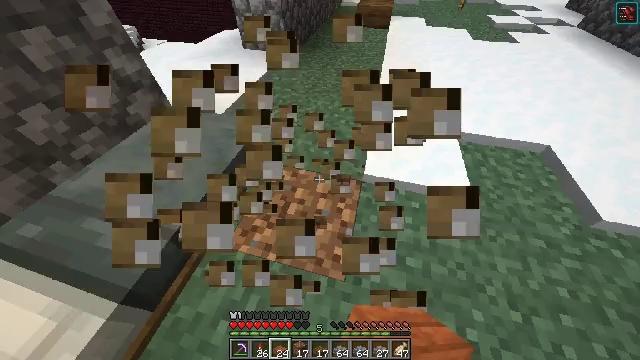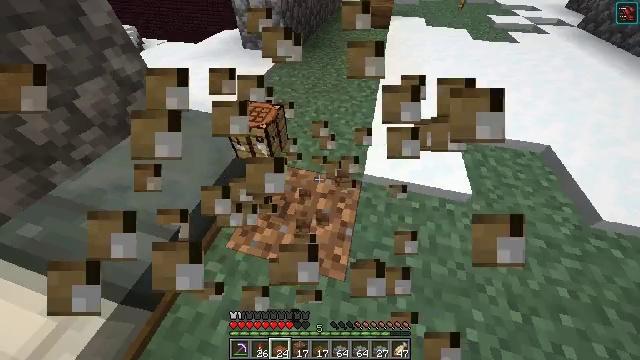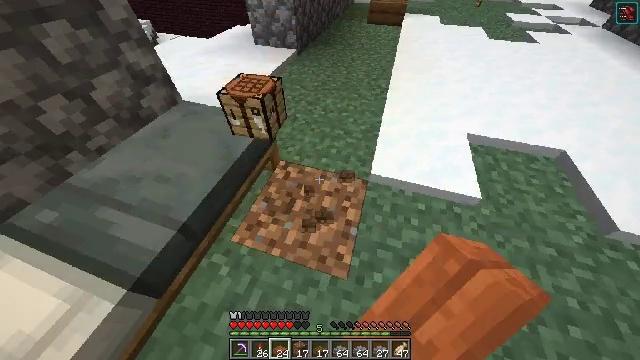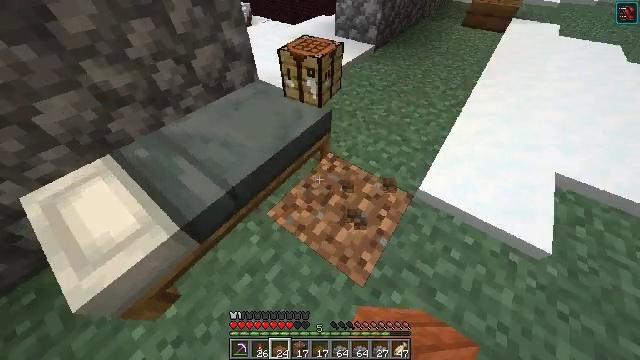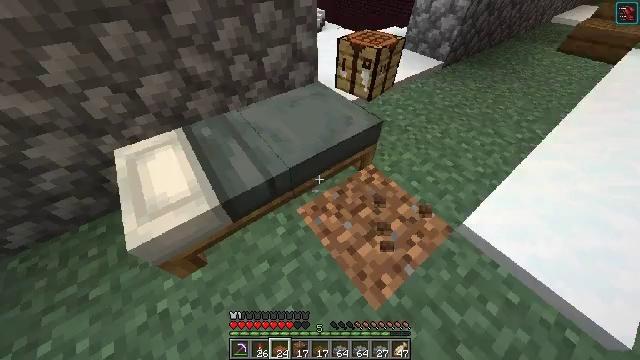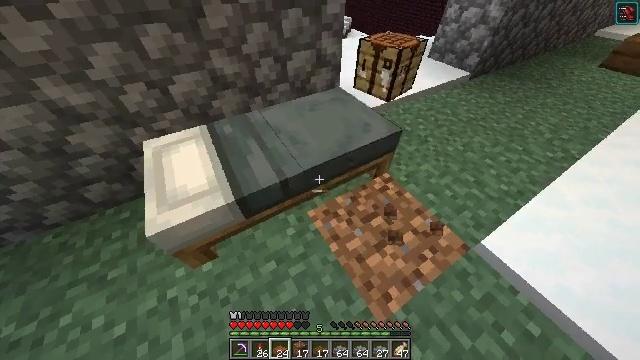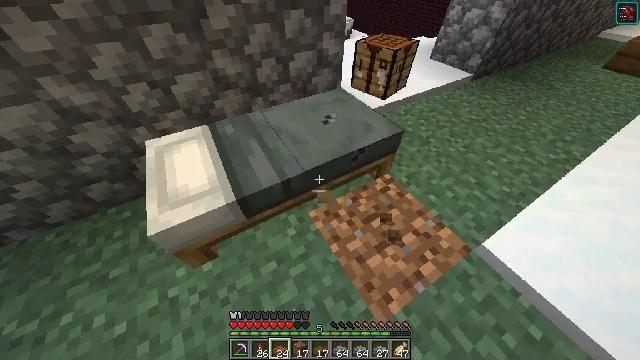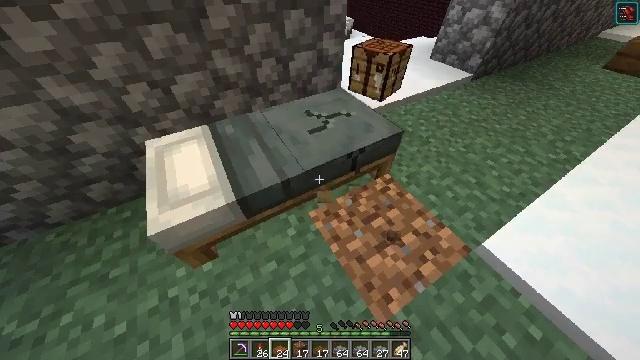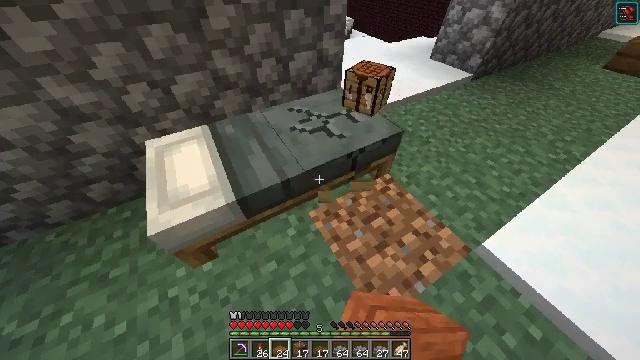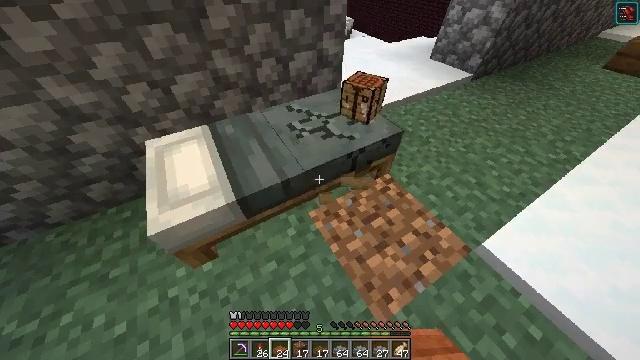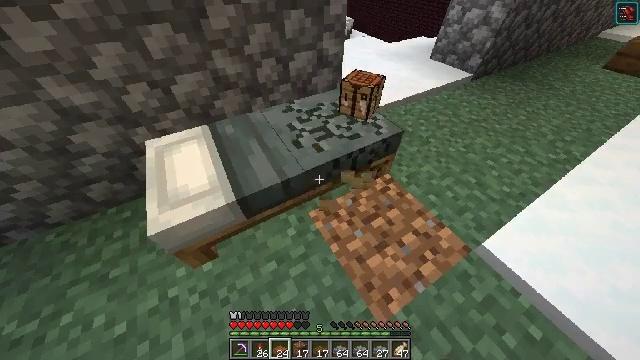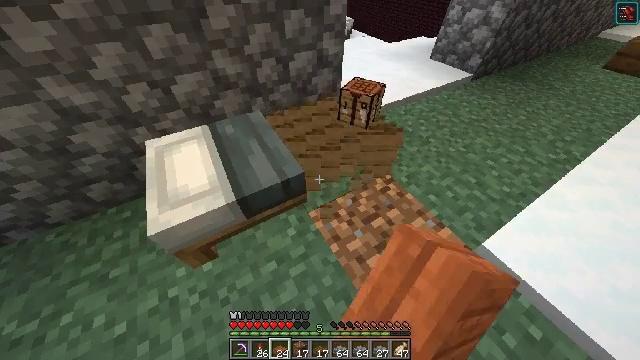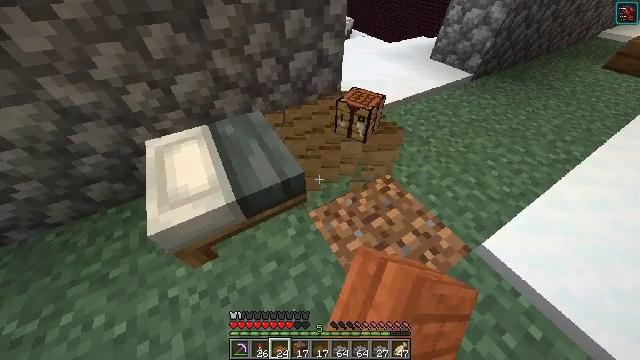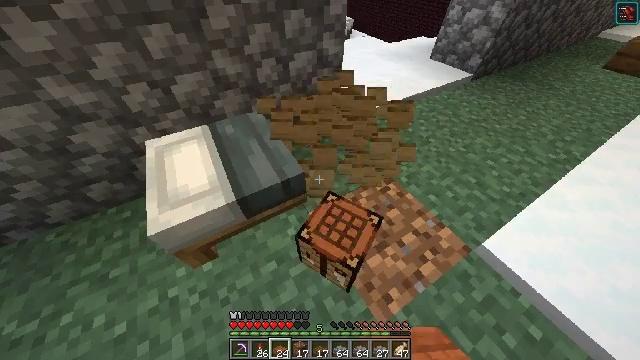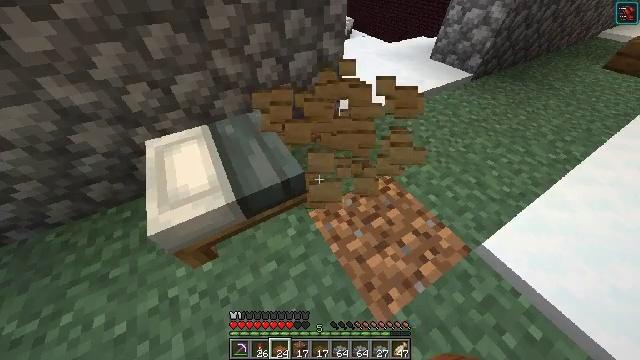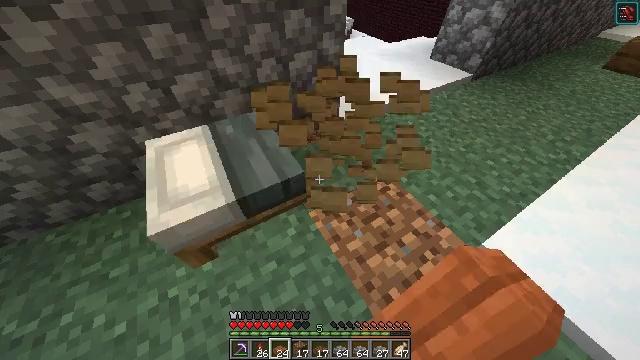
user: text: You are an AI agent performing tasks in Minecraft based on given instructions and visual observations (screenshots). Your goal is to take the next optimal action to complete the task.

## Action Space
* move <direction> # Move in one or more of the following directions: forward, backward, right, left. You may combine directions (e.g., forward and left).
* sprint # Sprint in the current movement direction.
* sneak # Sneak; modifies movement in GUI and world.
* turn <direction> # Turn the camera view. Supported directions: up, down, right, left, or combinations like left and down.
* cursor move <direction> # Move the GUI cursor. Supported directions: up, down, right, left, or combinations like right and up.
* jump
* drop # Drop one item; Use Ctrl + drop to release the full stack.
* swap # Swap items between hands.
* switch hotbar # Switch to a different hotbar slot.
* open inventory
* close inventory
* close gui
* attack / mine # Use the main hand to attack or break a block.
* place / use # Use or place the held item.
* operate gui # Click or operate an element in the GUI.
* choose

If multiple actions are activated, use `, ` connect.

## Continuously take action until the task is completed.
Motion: motion action
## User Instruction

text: Remove the gray bed from its place.
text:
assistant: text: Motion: attack / mine
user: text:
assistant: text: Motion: turn left, attack / mine
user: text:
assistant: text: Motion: turn left and down
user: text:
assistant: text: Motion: turn left and up
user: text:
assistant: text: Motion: turn left and up
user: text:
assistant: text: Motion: attack / mine
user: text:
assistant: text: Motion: attack / mine
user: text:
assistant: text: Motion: attack / mine
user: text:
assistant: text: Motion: attack / mine
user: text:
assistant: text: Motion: attack / mine
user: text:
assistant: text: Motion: attack / mine
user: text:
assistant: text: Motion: attack / mine
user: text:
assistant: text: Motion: attack / mine
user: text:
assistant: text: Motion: attack / mine
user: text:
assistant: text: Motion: attack / mine
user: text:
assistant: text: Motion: attack / mine